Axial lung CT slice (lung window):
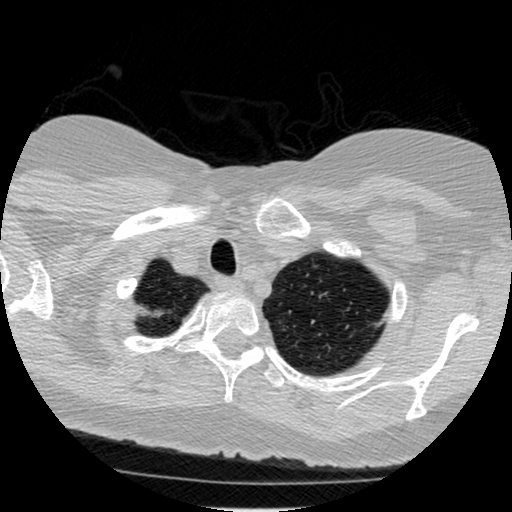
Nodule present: no